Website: home-depot
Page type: billing-address
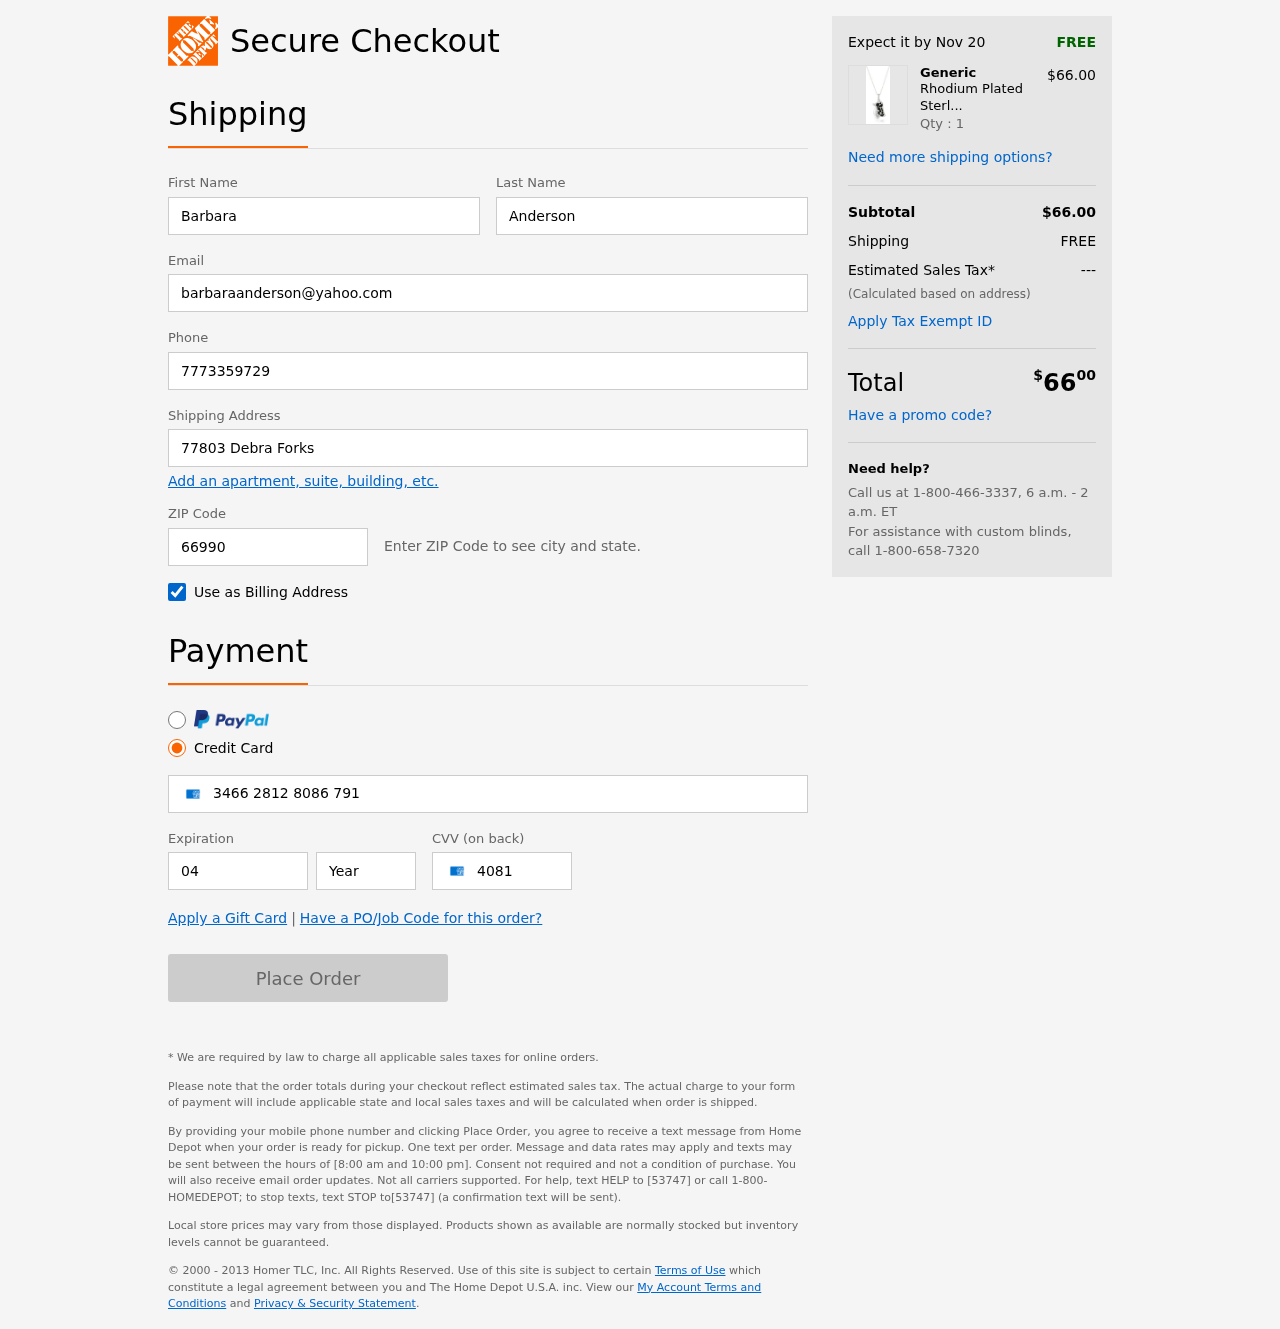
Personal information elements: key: PII_FIRSTNAME
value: Barbara
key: PII_LASTNAME
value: Anderson
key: PII_EMAIL
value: barbaraanderson@yahoo.com
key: PII_PHONE
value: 7773359729
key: PII_STREET
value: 77803 Debra Forks
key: PII_POSTCODE
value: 66990
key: PII_CARD_NUMBER
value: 3466 2812 8086 791
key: PII_CARD_EXPIRY_MONTH
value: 04
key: PII_CARD_CVV
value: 4081
Product elements: key: PRODUCT1_BRAND
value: Generic
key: PRODUCT1_NAME
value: Rhodium Plated Sterling Silver Penguin Pendant Necklace, 18"
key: PRODUCT1_PRICE
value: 66
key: PRODUCT1_QUANTITY
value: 1
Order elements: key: ORDER_DELIVERY_DATE
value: Nov 20
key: ORDER_SUBTOTAL
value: $66.00
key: ORDER_SHIPPING_COST
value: FREE
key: ORDER_TAX
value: ---
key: ORDER_TOTAL2
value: $6600